Interaction volume radius: 5 \u00c5
Interaction volume height: 25 \u00c5
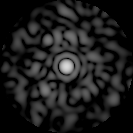
Disorder parameter: 0.845